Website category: phone
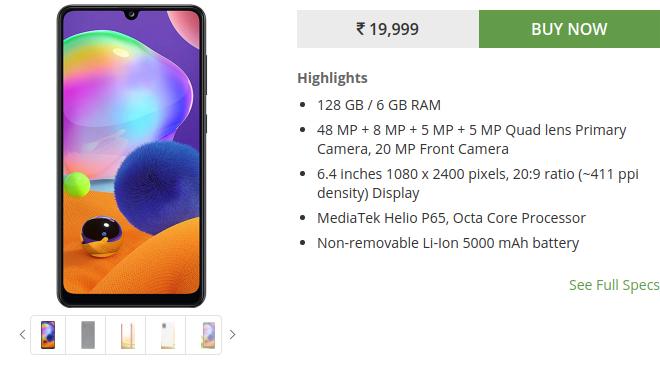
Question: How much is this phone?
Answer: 19,999

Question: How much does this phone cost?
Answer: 19,999

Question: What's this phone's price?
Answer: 19,999

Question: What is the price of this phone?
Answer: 19,999

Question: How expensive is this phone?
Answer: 19,999

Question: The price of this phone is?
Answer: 19,999

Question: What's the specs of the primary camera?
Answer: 48 MP + 8 MP + 5 MP + 5 MP Quad lens Primary Camera

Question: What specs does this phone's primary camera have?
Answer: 48 MP + 8 MP + 5 MP + 5 MP Quad lens Primary Camera

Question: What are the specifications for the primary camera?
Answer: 48 MP + 8 MP + 5 MP + 5 MP Quad lens Primary Camera

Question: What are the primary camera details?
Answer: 48 MP + 8 MP + 5 MP + 5 MP Quad lens Primary Camera

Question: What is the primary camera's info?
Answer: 48 MP + 8 MP + 5 MP + 5 MP Quad lens Primary Camera

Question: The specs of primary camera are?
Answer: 48 MP + 8 MP + 5 MP + 5 MP Quad lens Primary Camera

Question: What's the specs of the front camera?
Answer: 20 MP Front Camera

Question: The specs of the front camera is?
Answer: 20 MP Front Camera

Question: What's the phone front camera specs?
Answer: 20 MP Front Camera

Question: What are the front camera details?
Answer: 20 MP Front Camera

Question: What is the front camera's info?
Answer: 20 MP Front Camera

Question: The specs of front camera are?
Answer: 20 MP Front Camera

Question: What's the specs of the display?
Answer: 6.4 inches 1080 x 2400 pixels, 20:9 ratio (~411 ppi density) Display

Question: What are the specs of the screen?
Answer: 6.4 inches 1080 x 2400 pixels, 20:9 ratio (~411 ppi density) Display

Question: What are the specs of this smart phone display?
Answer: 6.4 inches 1080 x 2400 pixels, 20:9 ratio (~411 ppi density) Display

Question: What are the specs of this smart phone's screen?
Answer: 6.4 inches 1080 x 2400 pixels, 20:9 ratio (~411 ppi density) Display

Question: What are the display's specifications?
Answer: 6.4 inches 1080 x 2400 pixels, 20:9 ratio (~411 ppi density) Display

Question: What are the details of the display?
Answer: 6.4 inches 1080 x 2400 pixels, 20:9 ratio (~411 ppi density) Display

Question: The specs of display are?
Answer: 6.4 inches 1080 x 2400 pixels, 20:9 ratio (~411 ppi density) Display

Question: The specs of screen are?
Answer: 6.4 inches 1080 x 2400 pixels, 20:9 ratio (~411 ppi density) Display

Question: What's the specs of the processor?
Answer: MediaTek Helio P65, Octa Core Processor

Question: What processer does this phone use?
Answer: MediaTek Helio P65, Octa Core Processor

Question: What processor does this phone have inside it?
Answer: MediaTek Helio P65, Octa Core Processor

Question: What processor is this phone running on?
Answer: MediaTek Helio P65, Octa Core Processor

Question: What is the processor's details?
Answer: MediaTek Helio P65, Octa Core Processor

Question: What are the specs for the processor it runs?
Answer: MediaTek Helio P65, Octa Core Processor

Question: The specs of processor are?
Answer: MediaTek Helio P65, Octa Core Processor

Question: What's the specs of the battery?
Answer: Non-removable Li-Ion 5000 mAh battery

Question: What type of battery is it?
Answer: Non-removable Li-Ion 5000 mAh battery

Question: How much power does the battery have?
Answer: Non-removable Li-Ion 5000 mAh battery

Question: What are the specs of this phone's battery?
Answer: Non-removable Li-Ion 5000 mAh battery

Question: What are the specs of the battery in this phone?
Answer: Non-removable Li-Ion 5000 mAh battery

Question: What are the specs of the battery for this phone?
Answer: Non-removable Li-Ion 5000 mAh battery

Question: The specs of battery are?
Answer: Non-removable Li-Ion 5000 mAh battery